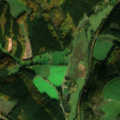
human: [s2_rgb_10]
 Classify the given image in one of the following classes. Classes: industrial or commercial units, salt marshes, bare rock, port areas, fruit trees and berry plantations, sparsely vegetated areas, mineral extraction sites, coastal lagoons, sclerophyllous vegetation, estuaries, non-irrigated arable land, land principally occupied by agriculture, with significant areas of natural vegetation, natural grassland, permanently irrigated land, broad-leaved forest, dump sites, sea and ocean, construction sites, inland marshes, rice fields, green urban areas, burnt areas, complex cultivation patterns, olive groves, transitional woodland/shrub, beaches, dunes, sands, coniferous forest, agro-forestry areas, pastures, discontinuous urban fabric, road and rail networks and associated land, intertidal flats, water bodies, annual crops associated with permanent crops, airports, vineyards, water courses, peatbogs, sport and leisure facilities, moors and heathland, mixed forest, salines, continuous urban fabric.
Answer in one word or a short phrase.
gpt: non-irrigated arable land, pastures, broad-leaved forest, mixed forest